Question: I want to create a notification that like the red bordered notification in this image:

I know how to create normal notifications like the blue bordered notifications in this image, but I want to show an icon and about 3 lines of information near that. How can I do that? Any suggestion will be appreciated.
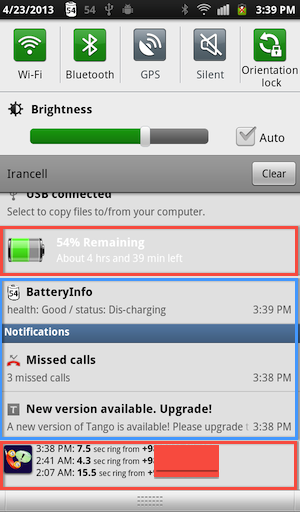
Answer: Add 'RemoteViews' in notification. Here is a sample:

'''
var remoteViews = new RemoteViews(getPackageName(), R.layout.widget);
var mBuilder = new NotificationCompat.Builder(this)
.setSmallIcon(R.drawable.ic_launcher)
.setContent(remoteViews);
// Creates an explicit intent for an Activity in your app
Intent resultIntent = new Intent(this, test.class);
// The stack builder object will contain an artificial back stack for
// the started Activity.
// This ensures that navigating backward from the Activity leads out of
// your application to the Home screen.
TaskStackBuilder stackBuilder = TaskStackBuilder.create(this);
// Adds the back stack for the Intent (but not the Intent itself)
stackBuilder.addParentStack(test.class);
// Adds the Intent that starts the Activity to the top of the stack
stackBuilder.addNextIntent(resultIntent);
PendingIntent resultPendingIntent = stackBuilder.getPendingIntent(0, PendingIntent.FLAG_UPDATE_CURRENT);
remoteViews.setOnClickPendingIntent(R.id.button1, resultPendingIntent);
var notificationManager = (NotificationManager) getSystemService(Context.NOTIFICATION_SERVICE);
// mId allows you to update the notification later on.
notificationManager.notify(100, mBuilder.build());
'''
'''
<?xml version="1.0" encoding="UTF-8"?>
<LinearLayout
xmlns:android="http://schemas.android.com/apk/res/android"
android:layout_width="fill_parent"
android:layout_height="fill_parent"
android:gravity="center"
android:orientation="horizontal">
<TextView
android:id="@+id/textView1"
android:layout_width="wrap_content"
android:layout_height="wrap_content"
android:gravity="center"
android:text="DJ notification"
android:textAppearance="?android:attr/textAppearanceMedium" />
<Button
android:id="@+id/button1"
android:layout_width="wrap_content"
android:layout_height="wrap_content"
android:text="Close Me" />
</LinearLayout>
'''
check this <URL> there is more style avaialbe
<URL>
## Edited:
for < 11 API use <URL>